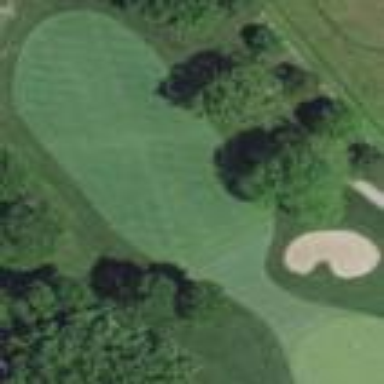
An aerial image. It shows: Golf fairway in the image.